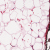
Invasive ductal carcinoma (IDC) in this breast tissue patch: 0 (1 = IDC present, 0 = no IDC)